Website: ulta-beauty
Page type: delivery-shipping
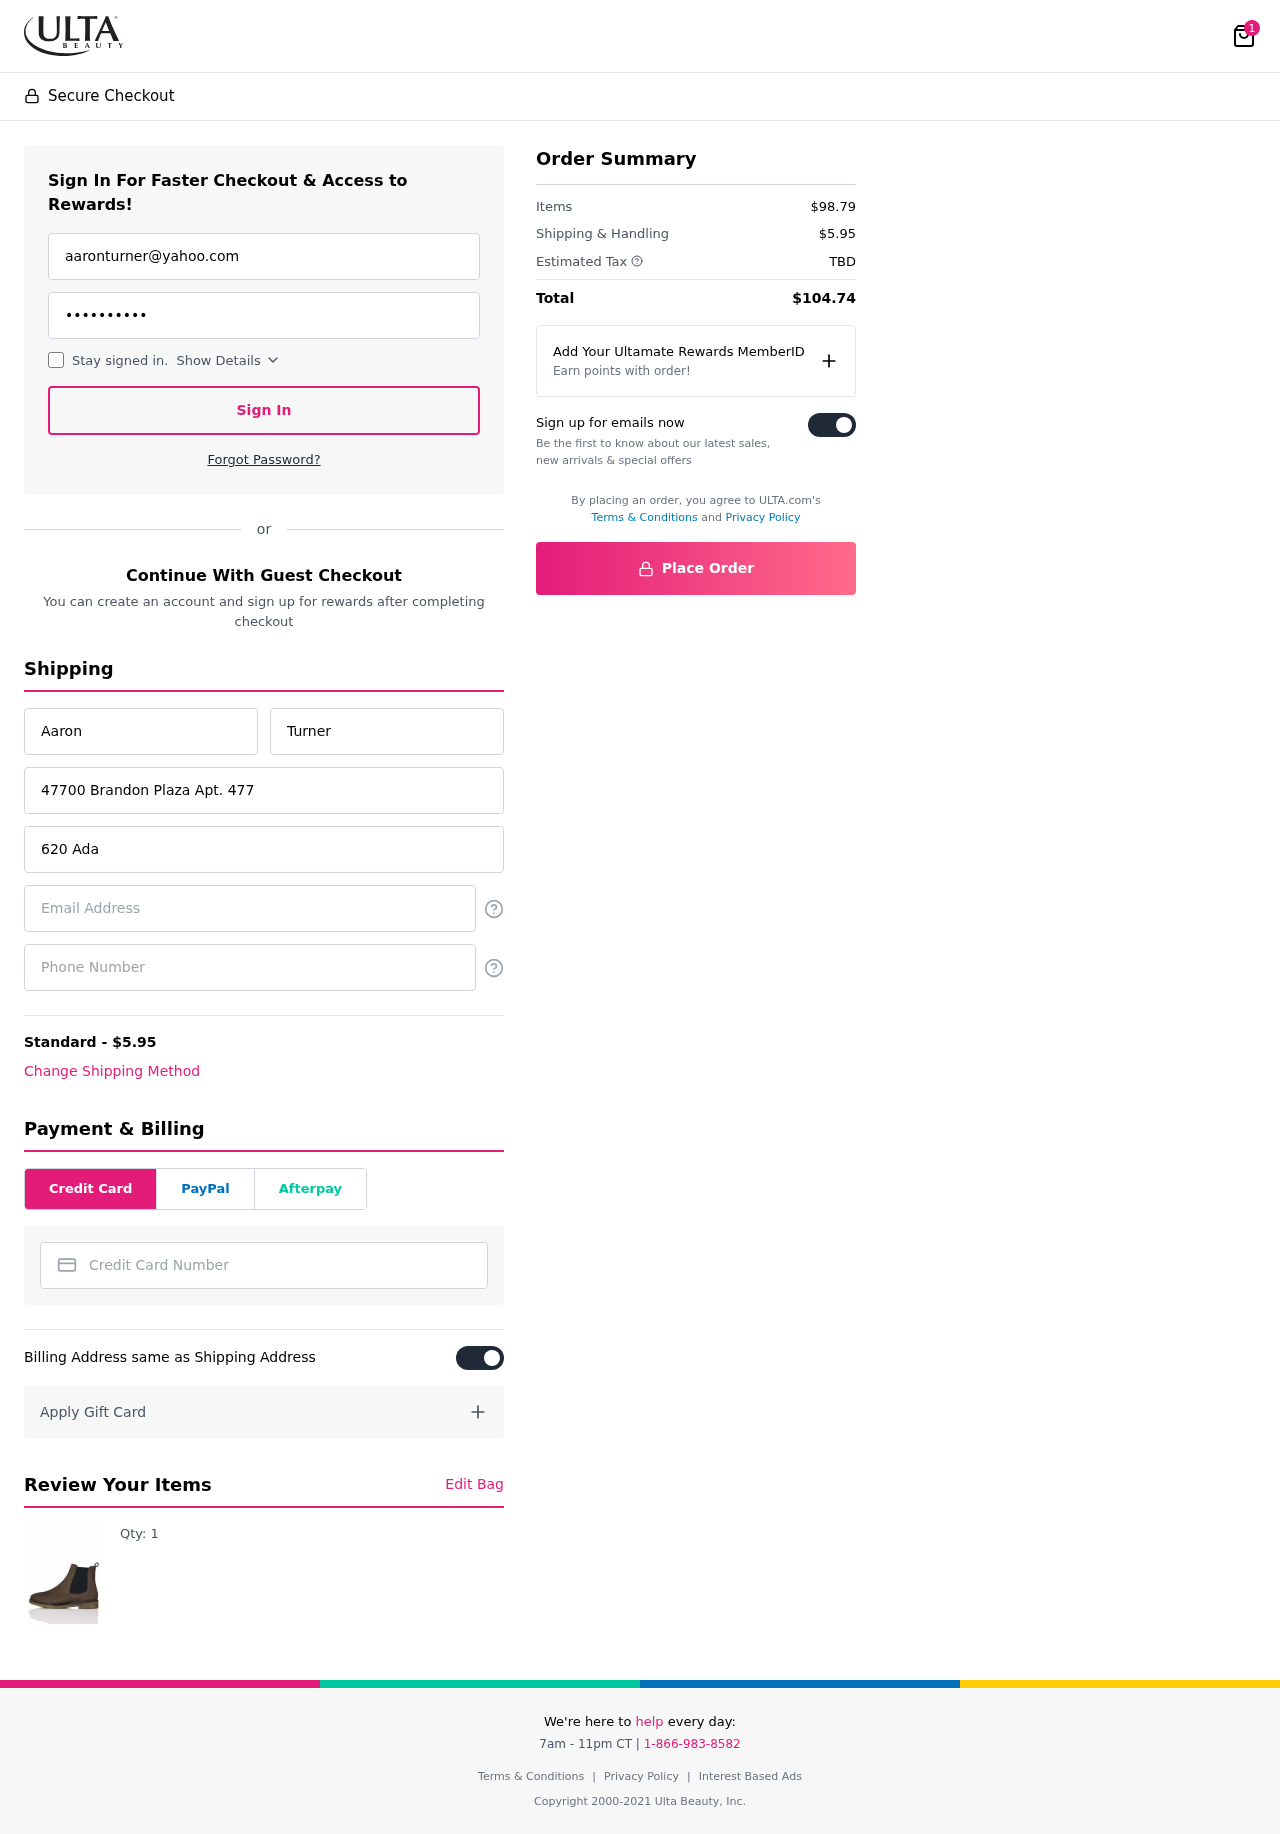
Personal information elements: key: PII_CARD_NUMBER
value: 4636 5779 7261 4805
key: PII_EMAIL
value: aaronturner@yahoo.com
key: PII_EMAIL2
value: aaronturner@yahoo.com
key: PII_FIRSTNAME
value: Aaron
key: PII_LASTNAME
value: Turner
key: PII_PHONE
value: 7334698158
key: PII_STREET
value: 47700 Brandon Plaza Apt. 477
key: PII_STREET2
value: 620 Adam Lane
Product elements: key: PRODUCT1_QUANTITY
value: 1
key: PRODUCT1
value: Qty: 1
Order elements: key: ORDER_NUM_ITEMS
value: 1
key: ORDER_SHIPPING_COST
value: $5.95
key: ORDER_SUBTOTAL
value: $98.79
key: ORDER_TAX
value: TBD
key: ORDER_TOTAL
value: $104.74